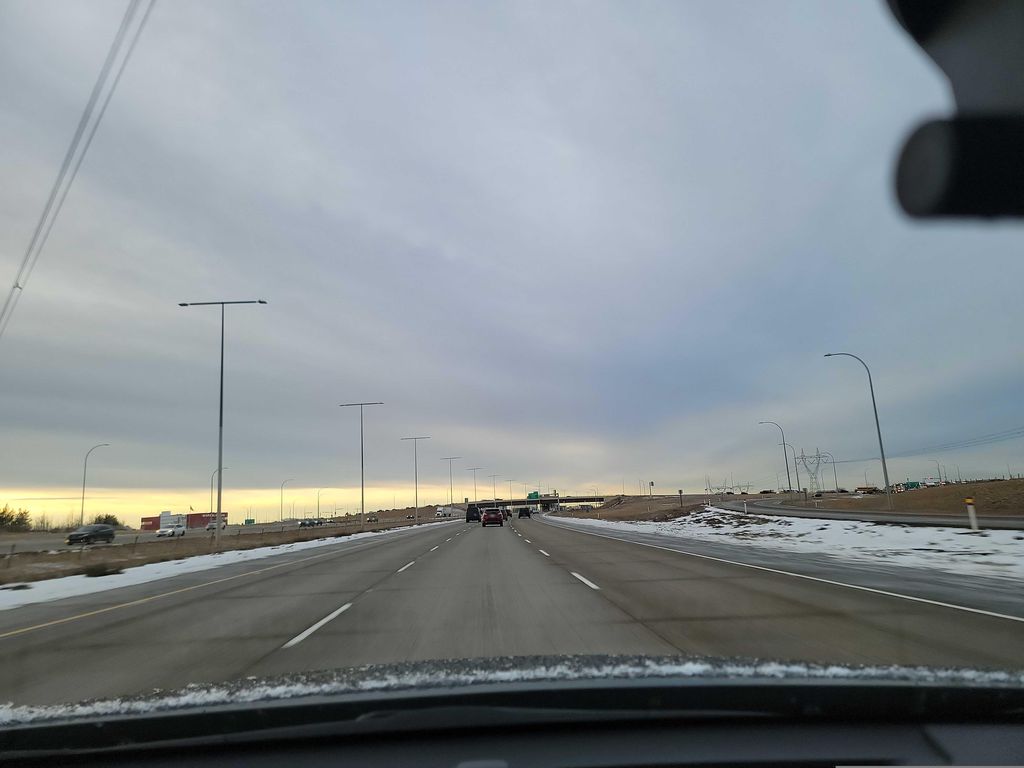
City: edmonton